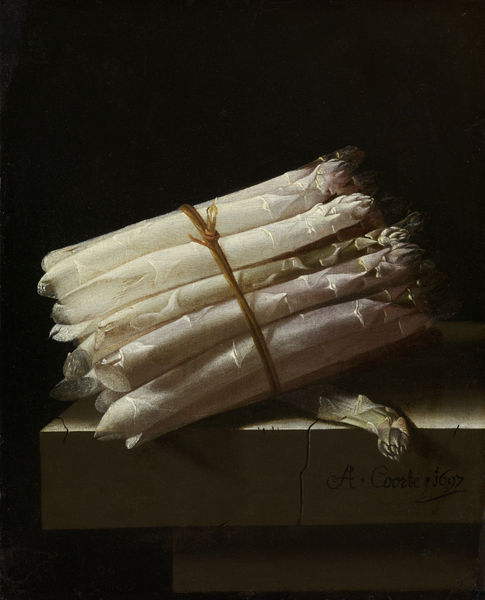
Titel: Stilleven met asperges
Künstler: Adriaen Coorte
Standort: Amsterdam
Institution: Rijksmuseum
Schlagwörter: dunkel, säule, knoten, signatur, spitzen, gemüse, stilleben, stillleben, bündel, risse, unterschrift, kiste, spargel, morbide